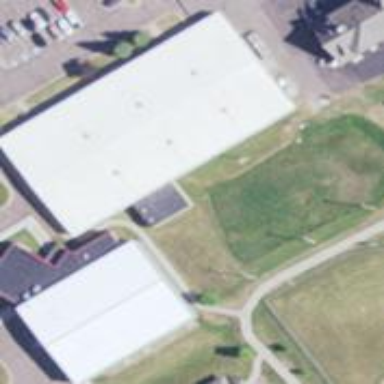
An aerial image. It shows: Community centre building.